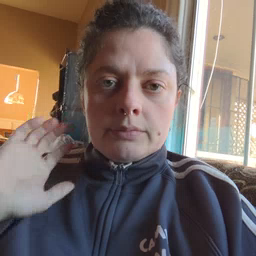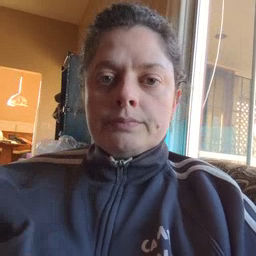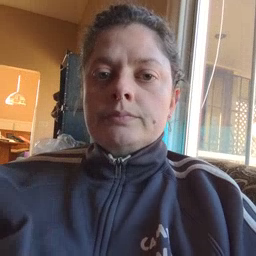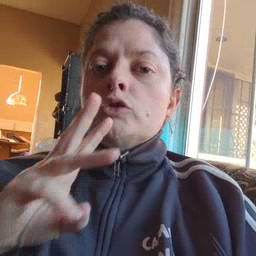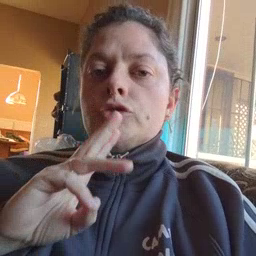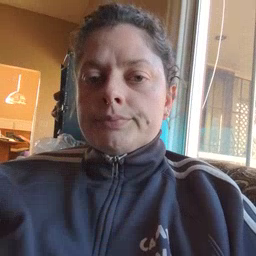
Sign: water